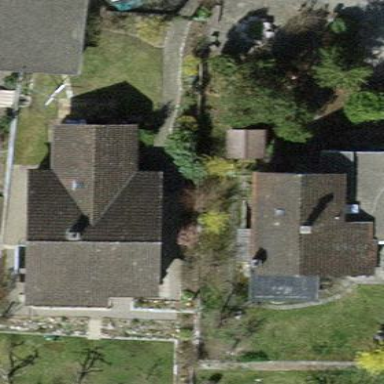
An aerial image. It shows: Detached building with gabled roof.